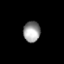
Tissue: lung
Cell type: Smooth muscle cells
Senescence score: 0.552
Nuclear area (px): 340
Mean DAPI intensity: 154.771